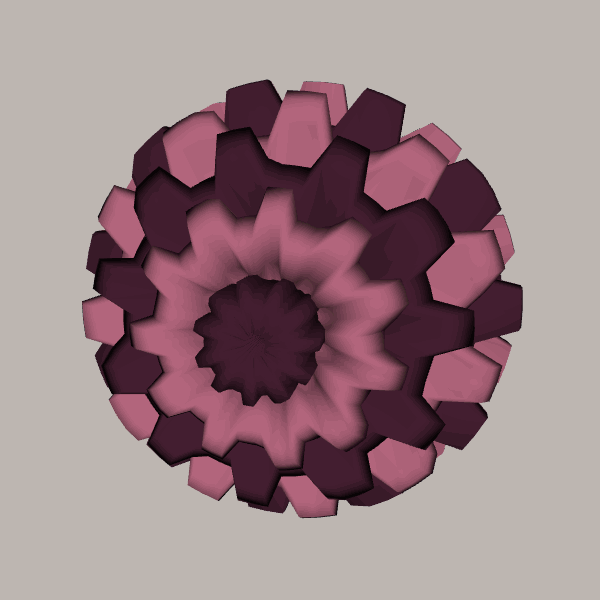
Background: light